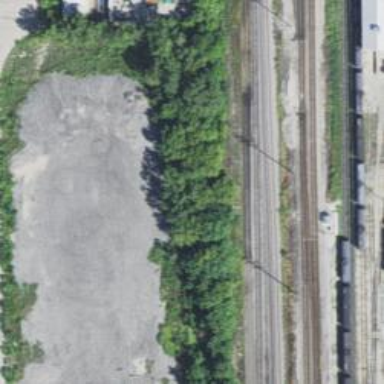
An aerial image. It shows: Disused railway siding.